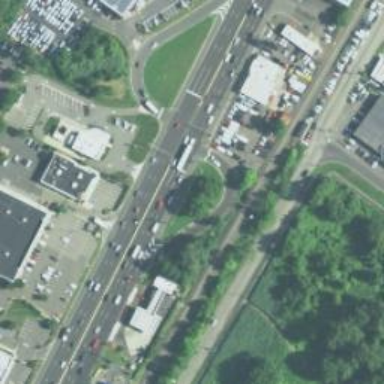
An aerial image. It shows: Trunk_link highway with jughandle junction.